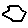
Label: hexagon